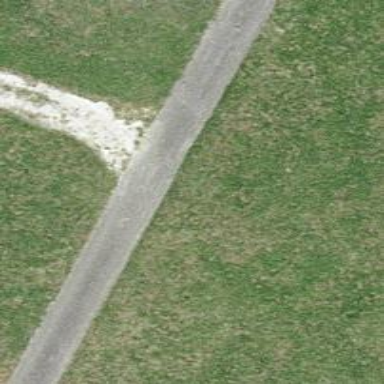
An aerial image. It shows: Well-maintained track road of grade 1.